Question: I have following two Buttons at the end of my view:
'''
<table>
<tr>
<td>
<div class="Left"><input type="submit" value="Test" class="button"/></div>
</td>
<td>
@if (Model.Test != null)
{
@Html.Partial("_BackButton", Model.Test)
}
</td>
</tr>
</table>
'''
_BackButton Partial View:
'''
@model Test.Model.Shared.Test[]
@if (this.Model != null && this.Model.Length > 1)
{
<div class="Right">
<a href="@this.Model[this.Model.Length - 2].Url" class="button">@this.Model[this.Model.Length - 2].BackButtonLabel</a>
</div>
}
'''
And her the two classes in the css file:
'''
div.Left {
padding-right: 20px;
float: left;
display: inline-block;
}
div.Right {
float: right;
display: inline-block;
}
'''
But unfortunately the two buttons are not on the same level:

Do I have a problem with the partial view here or is it the float attribute?
How can I work around this problem, so the buttons appear in the same line?
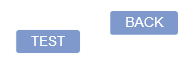
Answer: If the 'button' class does not contain 'inline-block' or similar, the vertical margins defined in it will not work for inline elements like '<a>'. So the margins get applied only to the '<input>'.
Simplified example:
'''
table,
td {
border: 1px solid;
vertical-align: top;
}
.button {
border: none;
color: #FFF;
background: #66F;
margin: 15px 10px;
}
'''
'''
<table>
<tr>
<td>
<input class="button" type="button" value="input">
</td>
<td>
<a class="button" href="button">a</a>
</td>
</tr>
</table>
'''
So the solution is to remove the 'margin' from the styles, or put 'display:inline-block' in.